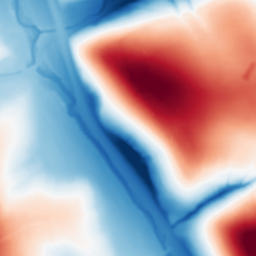
Category: multiscale
Decomposition family: dog_multiscale
Decomposition parameters: sigma_ratio: 2
n_scales: 6
base_sigma: 1
Upsampling method: cubic_catmull_rom
Upsampling parameters: scale: 2
Upsampling scale: 2